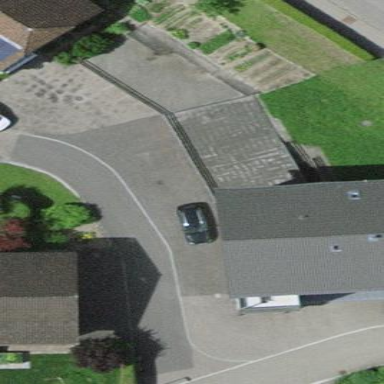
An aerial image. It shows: Garage building.